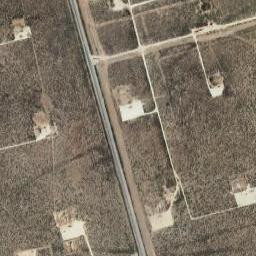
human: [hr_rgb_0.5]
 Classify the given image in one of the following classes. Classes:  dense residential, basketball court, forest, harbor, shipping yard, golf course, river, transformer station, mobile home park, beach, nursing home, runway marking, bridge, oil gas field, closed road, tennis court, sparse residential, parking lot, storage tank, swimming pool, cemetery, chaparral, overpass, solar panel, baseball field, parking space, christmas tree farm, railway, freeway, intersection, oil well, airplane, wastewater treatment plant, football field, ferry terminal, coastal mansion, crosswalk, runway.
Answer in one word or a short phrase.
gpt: oil gas field